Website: macys
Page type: cross-sells
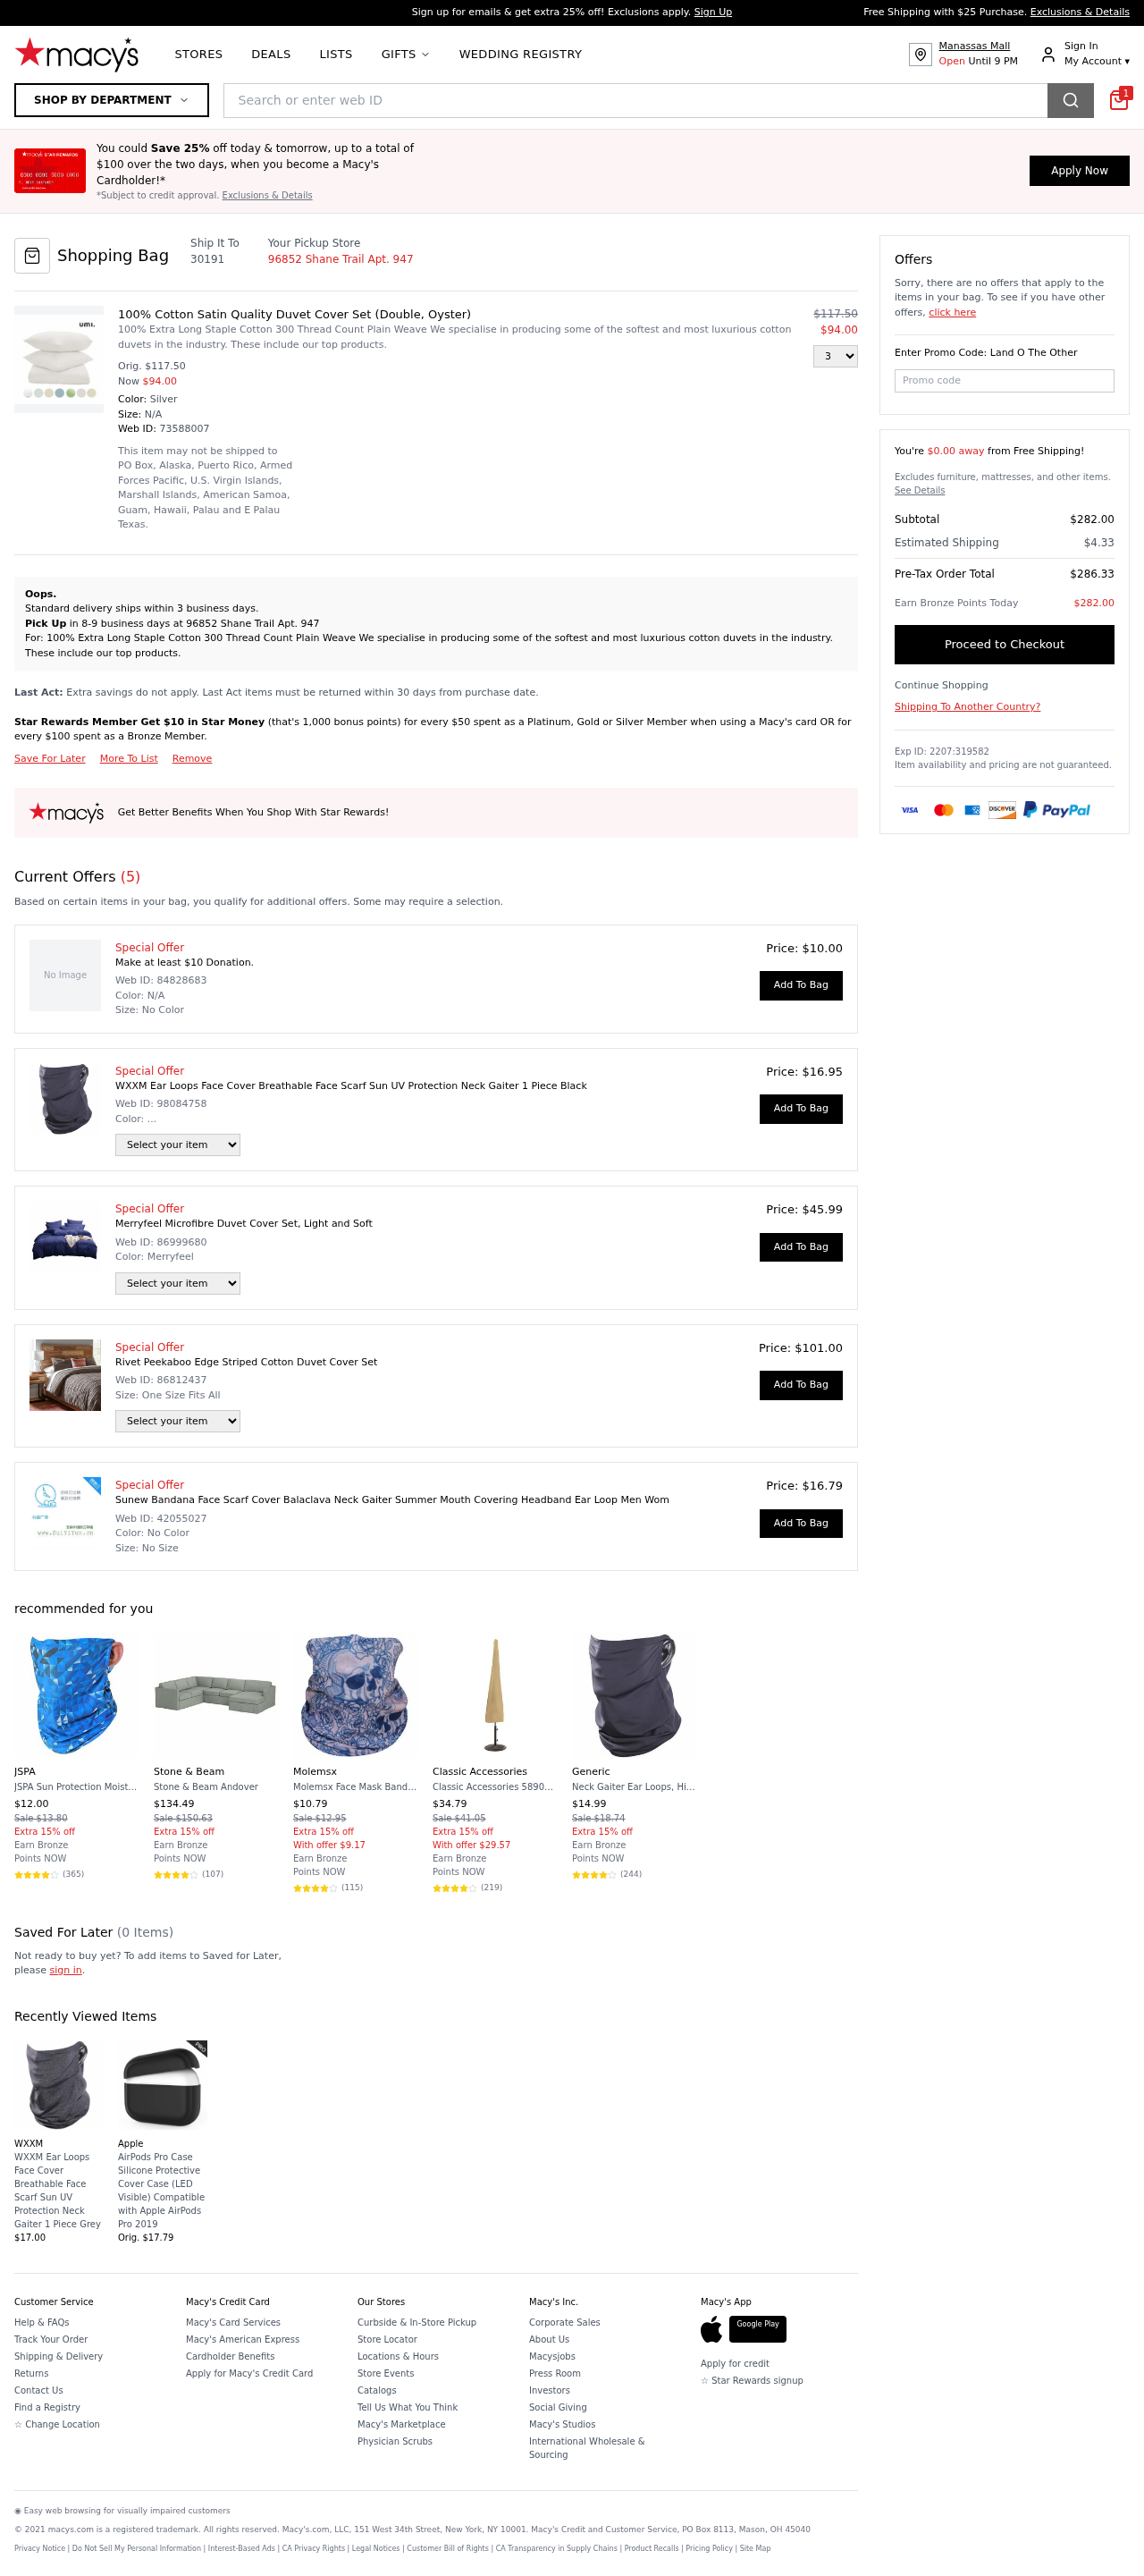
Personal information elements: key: PII_LOCATION1_STREET
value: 96852 Shane Trail Apt. 947
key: PII_POSTCODE
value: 30191
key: PII_PROMO_CODE
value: SPRING46
Product elements: key: PRODUCT10_BRAND
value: Generic
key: PRODUCT10_NAME
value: Neck Gaiter Ear Loops, Hissox Summer Cool Breathable Lightweight Balaclava Bandana Headwear Face Cov
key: PRODUCT10_NUM_RATINGS
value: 244
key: PRODUCT10_PRICE
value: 14.99
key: PRODUCT10_RATING
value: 4.7
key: PRODUCT11_BRAND
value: WXXM
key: PRODUCT11_NAME
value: WXXM Ear Loops Face Cover Breathable Face Scarf Sun UV Protection Neck Gaiter 1 Piece Grey
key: PRODUCT11_PRICE
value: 17
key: PRODUCT12_BRAND
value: Apple
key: PRODUCT12_NAME
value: AirPods Pro Case Silicone Protective Cover Case (LED Visible) Compatible with Apple AirPods Pro 2019
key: PRODUCT12_PRICE
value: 17.79
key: PRODUCT1_DESC
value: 100% Extra Long Staple Cotton 300 Thread Count Plain Weave We specialise in producing some of the softest and most luxurious cotton duvets in the industry. These include our top products.
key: PRODUCT1_NAME
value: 100% Cotton Satin Quality Duvet Cover Set (Double, Oyster)
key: PRODUCT1_PRICE
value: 94
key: PRODUCT1_QUANTITY
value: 3
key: PRODUCT2_NAME
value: WXXM Ear Loops Face Cover Breathable Face Scarf Sun UV Protection Neck Gaiter 1 Piece Black
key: PRODUCT2_PRICE
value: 16.95
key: PRODUCT3_NAME
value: Merryfeel Microfibre Duvet Cover Set, Light and Soft
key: PRODUCT3_PRICE
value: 45.99
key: PRODUCT4_NAME
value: Rivet Peekaboo Edge Striped Cotton Duvet Cover Set
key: PRODUCT4_PRICE
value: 101
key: PRODUCT5_NAME
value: Sunew Bandana Face Scarf Cover Balaclava Neck Gaiter Summer Mouth Covering Headband Ear Loop Men Wom
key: PRODUCT5_PRICE
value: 16.79
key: PRODUCT6_BRAND
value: JSPA
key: PRODUCT6_NAME
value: JSPA Sun Protection Moisture Wicking Cool Half Face Cover Neck Gaiter Bandana Tube Scarf for Adults
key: PRODUCT6_NUM_RATINGS
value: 365
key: PRODUCT6_PRICE
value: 12
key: PRODUCT6_RATING
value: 4.2
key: PRODUCT7_BRAND
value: Stone & Beam
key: PRODUCT7_NAME
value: Stone & Beam Andover
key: PRODUCT7_NUM_RATINGS
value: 107
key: PRODUCT7_PRICE
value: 134.49
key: PRODUCT7_RATING
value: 4.4
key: PRODUCT8_BRAND
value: Molemsx
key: PRODUCT8_NAME
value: Molemsx Face Mask Bandanas for Men Women Neck Gaiter Summer Cooling Face Cover Face Dust Mask for Fi
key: PRODUCT8_NUM_RATINGS
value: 115
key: PRODUCT8_PRICE
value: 10.79
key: PRODUCT8_RATING
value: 4.5
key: PRODUCT9_BRAND
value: Classic Accessories
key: PRODUCT9_NAME
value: Classic Accessories 58902  Terrazzo Water-Resistant 11 Foot Patio Umbrella Cover,Sand,10 in
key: PRODUCT9_NUM_RATINGS
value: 219
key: PRODUCT9_PRICE
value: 34.79
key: PRODUCT9_RATING
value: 4.3
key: PRODUCT1_ORIGINAL_PRICE
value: $117.50
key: PRODUCT6_ORIGINAL_PRICE
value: Sale $13.80
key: PRODUCT7_ORIGINAL_PRICE
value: Sale $150.63
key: PRODUCT8_ORIGINAL_PRICE
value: Sale $12.95
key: PRODUCT9_ORIGINAL_PRICE
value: Sale $41.05
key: PRODUCT10_ORIGINAL_PRICE
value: Sale $18.74
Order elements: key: ORDER_ID
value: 73588007
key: ORDER_NUM_OFFERS
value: (5)
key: ORDER_FREE_SHIPPING_THRESHOLD
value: $0.00 away
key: ORDER_SUBTOTAL
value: $282.00
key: ORDER_SHIPPING_COST
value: $4.33
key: ORDER_TOTAL
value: $286.33
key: ORDER_POINTS_EARNED
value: $282.00
Search elements: key: HEADER_SEARCH
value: Search or enter web ID
Other elements: key: SAVED_NUM_ITEMS
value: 0